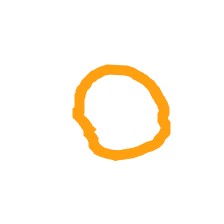
Shape: circle